Question: I want to change the caret icon in selectize.js to be like bootstrap's (glyphicon-menu) as shown in the image below:

I am using (selectize.bootstrap3.css) and tried to play with this css file but no luck.
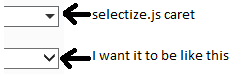
Answer: I have figured it out. I changed the following css classes inside (selectize.bootstrap3.css) file that render the icon:
'''
.selectize-control.single .selectize-input:after {
content: '\e259'; /*This will draw the icon*/
font-family: "Glyphicons Halflings";
line-height: 2;
display: block;
position: absolute;
top: -5px;
right: 0;
background-color: white;
padding-right: 2px;
}
.selectize-control.single .selectize-input.dropdown-active:after {
content: '\e260';
font-family: "Glyphicons Halflings";
background-color: white;
padding-right: 2px;
}
'''